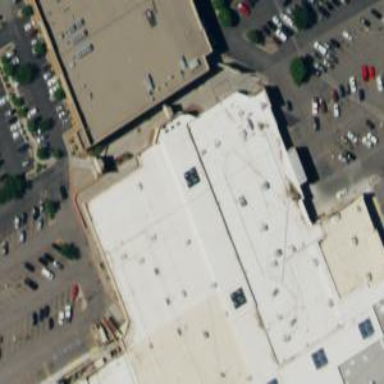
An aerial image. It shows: Swimming pool shop.